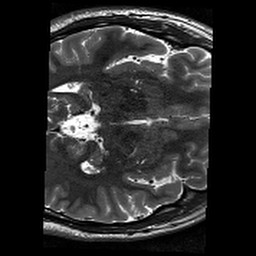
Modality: T2w
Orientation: axial
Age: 31
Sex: male